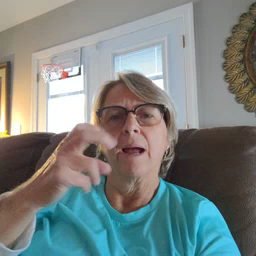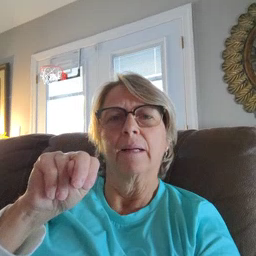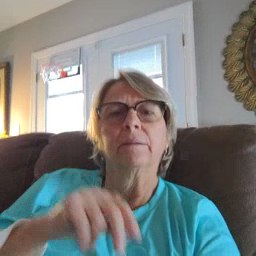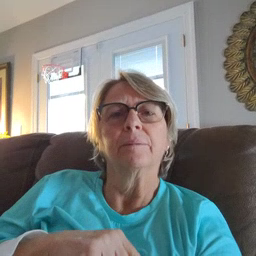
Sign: hen